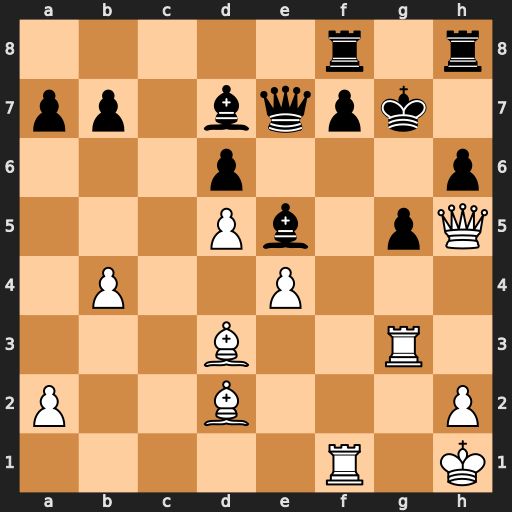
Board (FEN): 5r1r/pp1bqpk1/3p3p/3Pb1pQ/1P2P3/3B2R1/P2B3P/5R1K
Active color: w
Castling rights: -
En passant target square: -
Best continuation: Bxg5 Bxg3 Bxe7